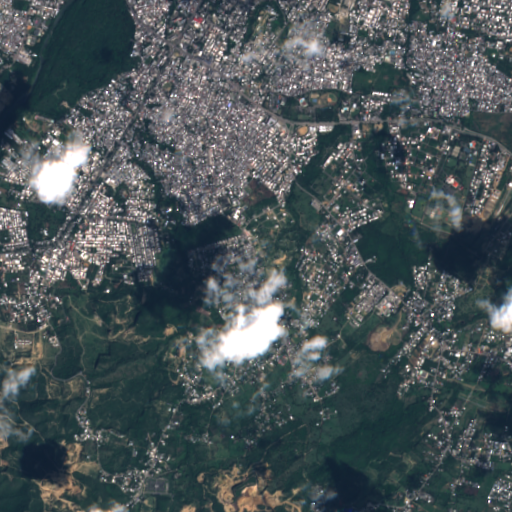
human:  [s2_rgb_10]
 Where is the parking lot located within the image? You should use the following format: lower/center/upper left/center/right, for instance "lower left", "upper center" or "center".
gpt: The parking lot is located in the upper right of the image.
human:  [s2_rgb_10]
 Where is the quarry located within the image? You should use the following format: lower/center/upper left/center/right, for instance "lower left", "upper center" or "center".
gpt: The quarry is located in the lower right of the image.
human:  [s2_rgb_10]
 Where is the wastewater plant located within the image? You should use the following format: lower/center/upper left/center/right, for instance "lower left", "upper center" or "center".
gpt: The wastewater plant is located in the lower left of the image.
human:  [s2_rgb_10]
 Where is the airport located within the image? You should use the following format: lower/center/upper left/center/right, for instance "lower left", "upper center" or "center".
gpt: There is no airport in the image.